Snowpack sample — Buffalo Mountain, Silverthorne, Colorado, USA (1/25/25, 10:11 AM MST)
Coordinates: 39.6222, -106.1139
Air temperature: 22 °F
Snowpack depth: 110 cm
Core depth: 10 cm
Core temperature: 46.4 °F
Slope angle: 12°, slope face: 102°
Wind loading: high
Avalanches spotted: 0
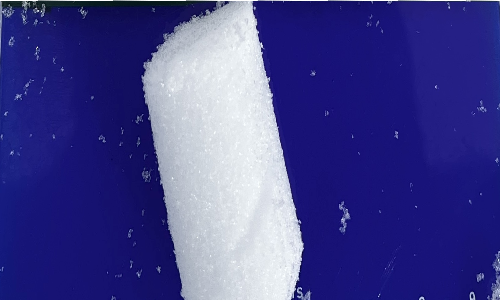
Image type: core
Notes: No avalanches nearby, collected on the outskirts of a fire break 15 meters from the treeline, on way to Buffalo and Red Mountain